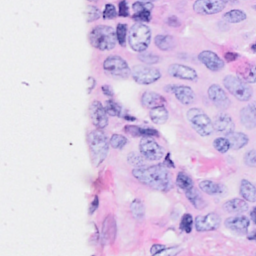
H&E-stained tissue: Breast